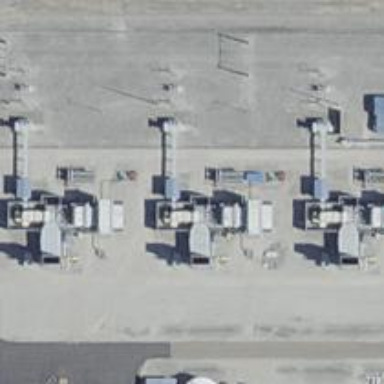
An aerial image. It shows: Gas turbine generator.